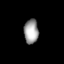
Tissue: lung
Cell type: Epithelial cells
Senescence score: 0.6148
Nuclear area (px): 347
Mean DAPI intensity: 157.003